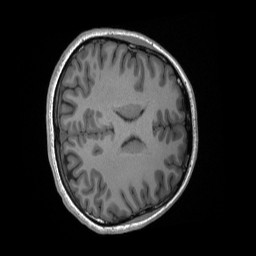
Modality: T1w
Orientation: axial
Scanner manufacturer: siemens
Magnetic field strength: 3 T
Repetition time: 2.4 s
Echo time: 0.00224 s